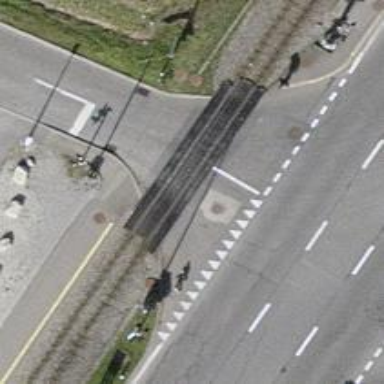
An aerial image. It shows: Level crossing with double half barrier.